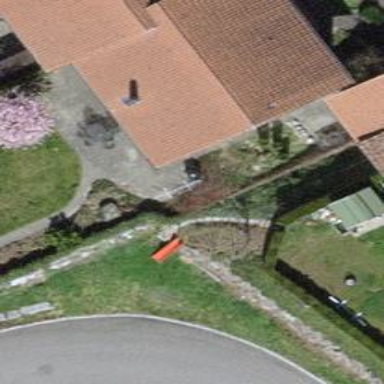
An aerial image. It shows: Semi-detached house.